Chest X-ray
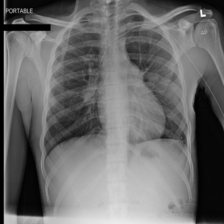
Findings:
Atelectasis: negative
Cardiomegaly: negative
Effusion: negative
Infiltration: negative
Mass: negative
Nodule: negative
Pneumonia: negative
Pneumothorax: negative
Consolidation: negative
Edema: negative
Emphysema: negative
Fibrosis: negative
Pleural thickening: negative
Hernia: negative